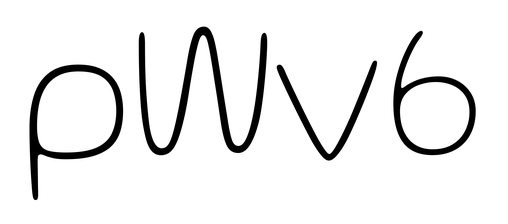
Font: Gluten_Thin